Interaction volume radius: 10 \u00c5
Interaction volume height: 30 \u00c5
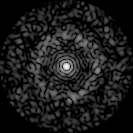
Disorder parameter: 0.8337